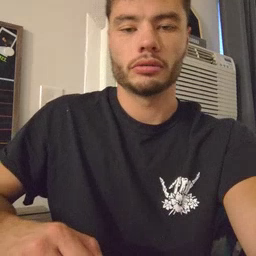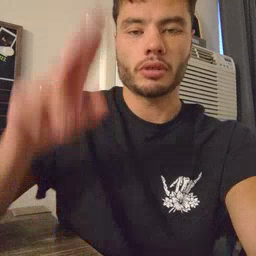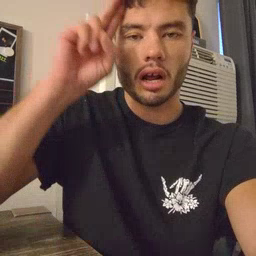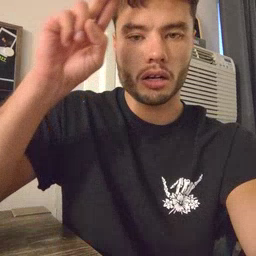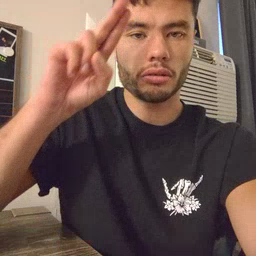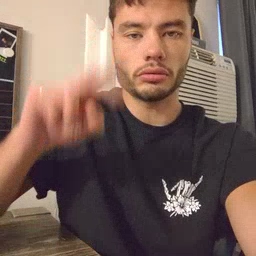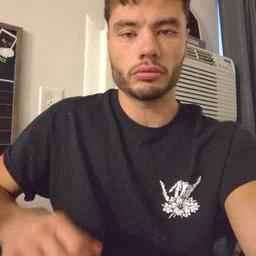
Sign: uncle